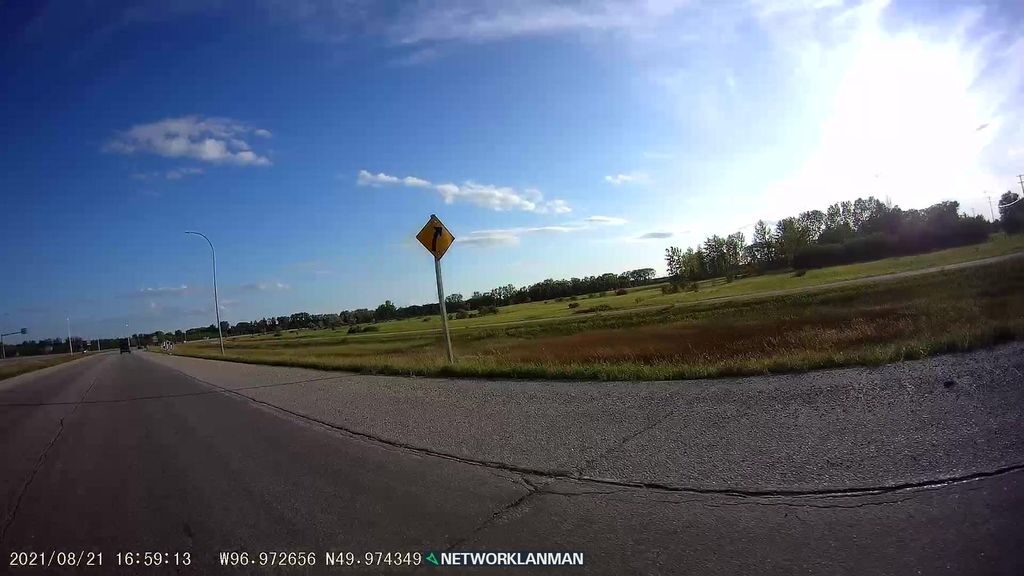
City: winnipeg